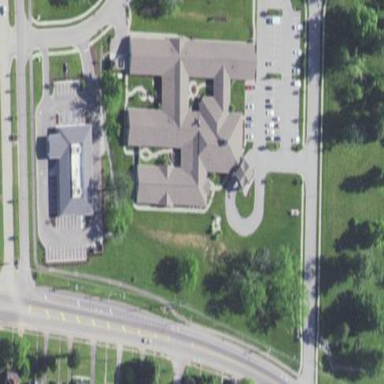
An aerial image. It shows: Nursing home building.